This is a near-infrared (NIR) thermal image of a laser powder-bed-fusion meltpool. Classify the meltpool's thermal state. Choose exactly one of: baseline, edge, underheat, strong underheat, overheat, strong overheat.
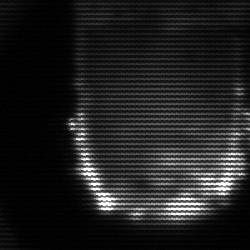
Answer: baseline